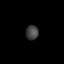
Tissue: lung
Cell type: Endothelial cells
Senescence score: 0.65
Nuclear area (px): 180
Mean DAPI intensity: 66.089